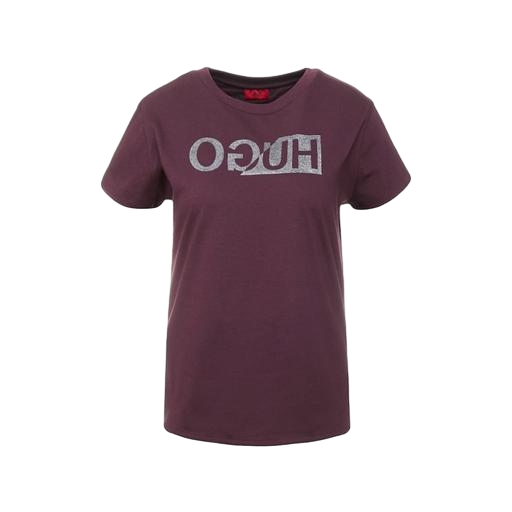
women's tee, purple graphic tee, mid t-shirt, white background